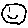
Label: smiley face